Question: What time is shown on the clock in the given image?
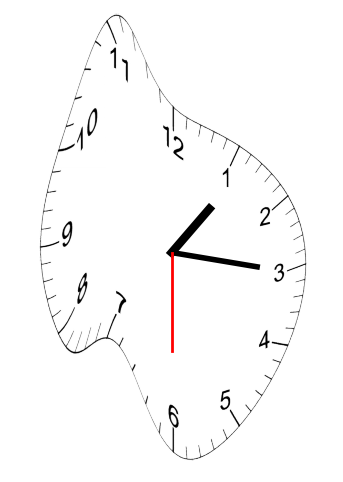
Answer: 01:15:30